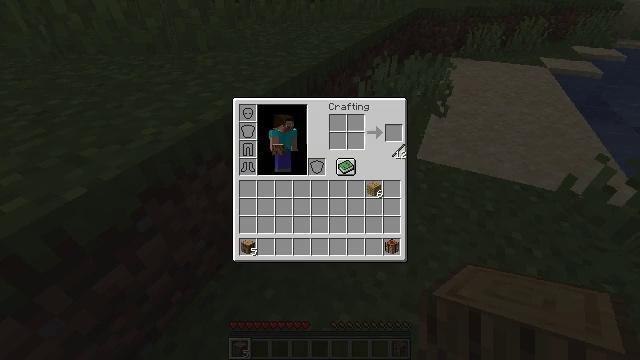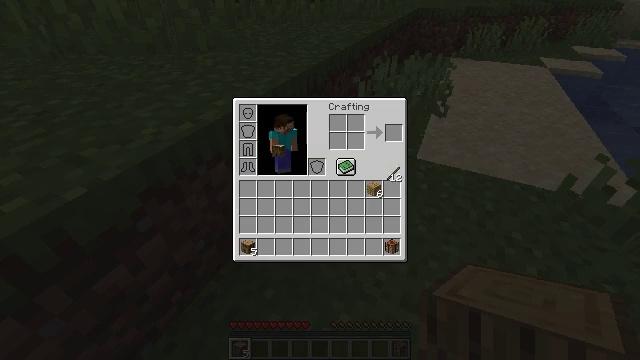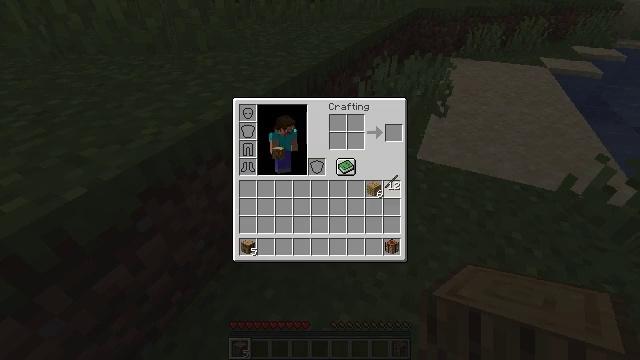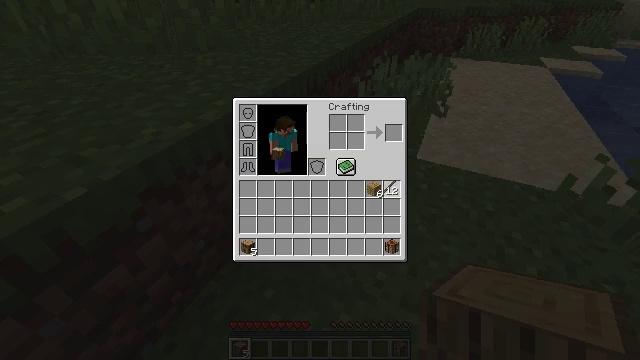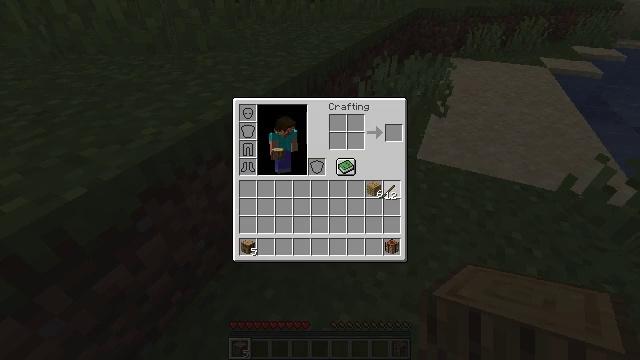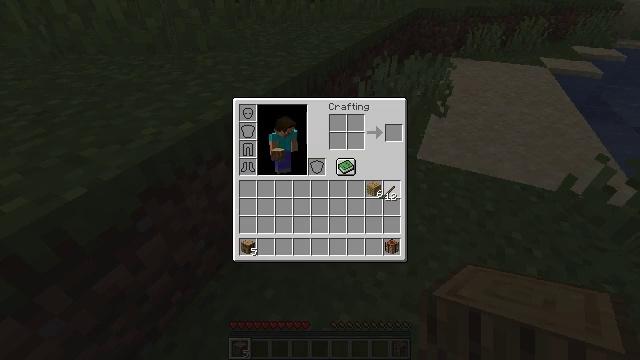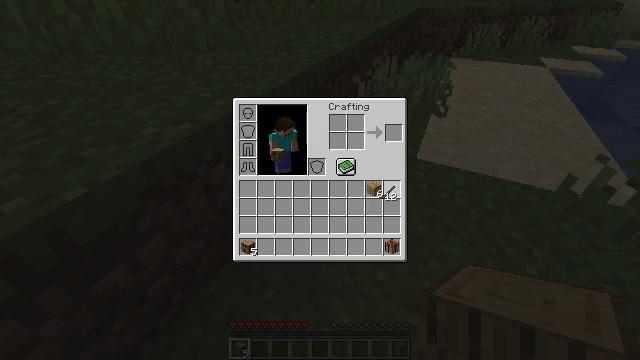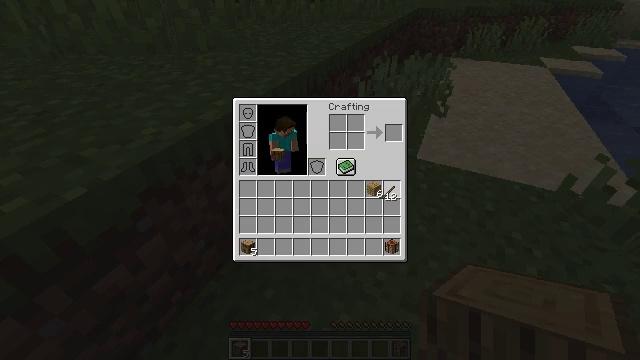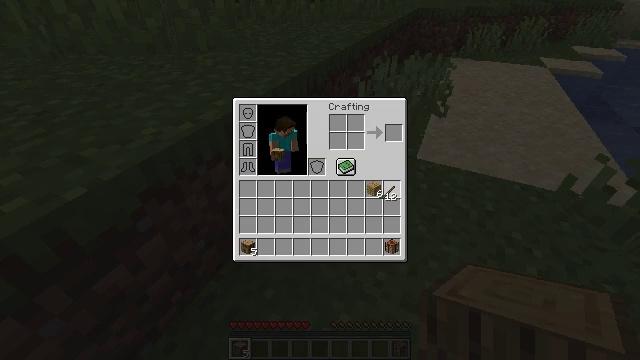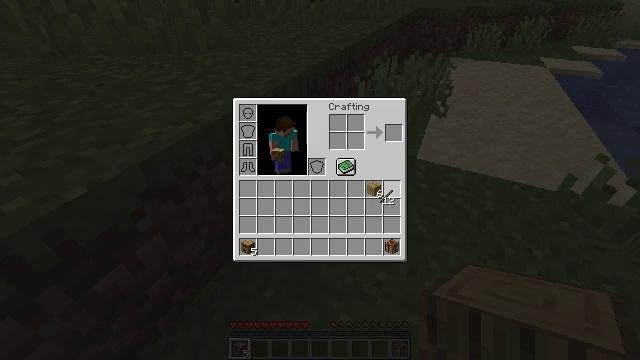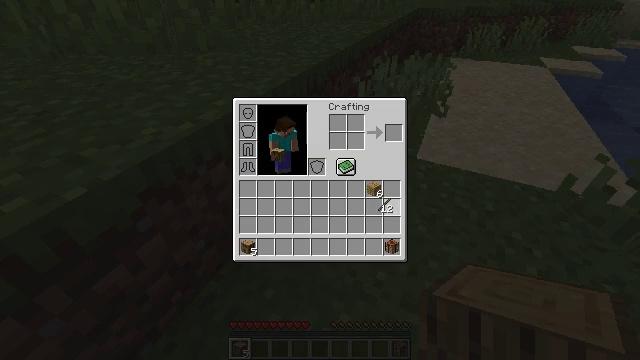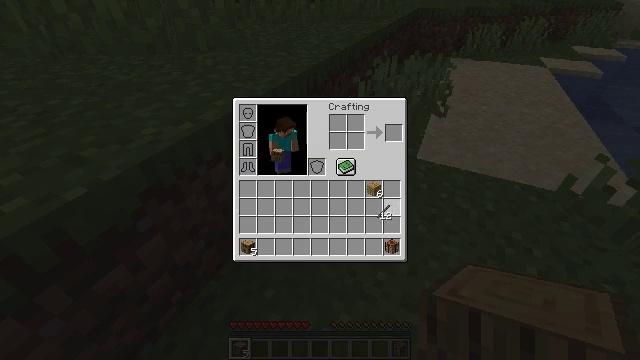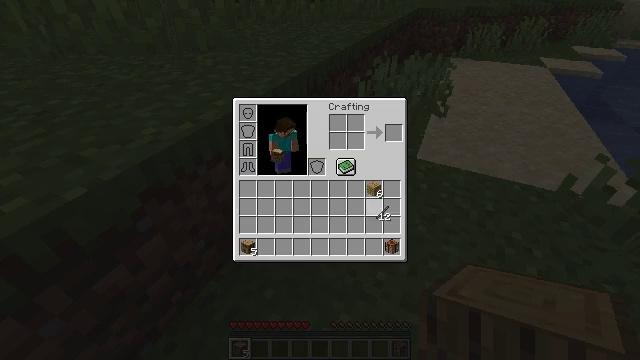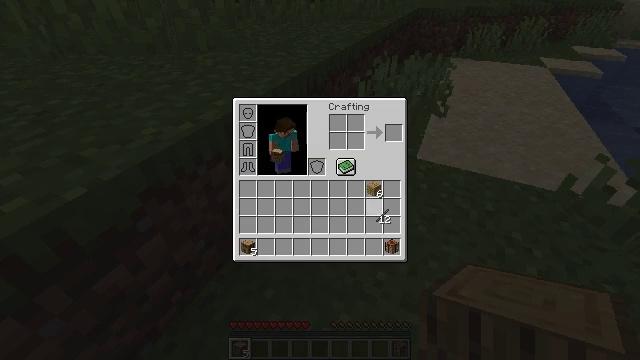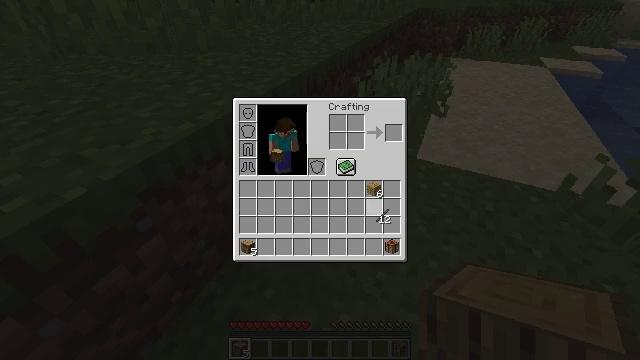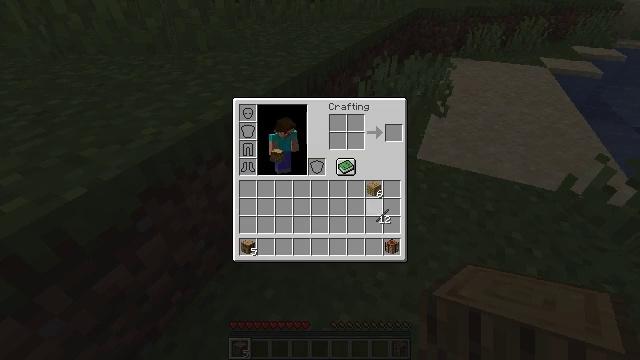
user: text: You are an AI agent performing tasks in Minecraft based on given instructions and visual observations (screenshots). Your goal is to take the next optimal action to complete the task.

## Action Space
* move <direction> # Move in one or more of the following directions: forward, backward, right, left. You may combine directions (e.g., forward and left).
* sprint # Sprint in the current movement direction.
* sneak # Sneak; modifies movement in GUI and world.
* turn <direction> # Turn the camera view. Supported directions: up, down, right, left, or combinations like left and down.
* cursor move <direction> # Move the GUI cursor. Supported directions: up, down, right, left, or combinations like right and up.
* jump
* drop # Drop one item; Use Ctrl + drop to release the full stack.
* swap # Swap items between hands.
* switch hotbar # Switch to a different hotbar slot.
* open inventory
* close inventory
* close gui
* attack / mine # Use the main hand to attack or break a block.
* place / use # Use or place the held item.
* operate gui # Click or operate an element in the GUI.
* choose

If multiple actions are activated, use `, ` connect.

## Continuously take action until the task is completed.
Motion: motion action
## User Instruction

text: Gather grass by holding the left mouse button.
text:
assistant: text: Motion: cursor move down, open gui
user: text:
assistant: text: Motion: cursor move down
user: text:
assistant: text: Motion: no_op
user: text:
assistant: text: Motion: no_op
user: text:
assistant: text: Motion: no_op
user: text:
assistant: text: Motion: no_op
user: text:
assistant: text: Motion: no_op
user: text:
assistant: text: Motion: no_op
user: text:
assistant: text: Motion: no_op
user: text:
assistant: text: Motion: cursor move down
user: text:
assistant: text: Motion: cursor move down
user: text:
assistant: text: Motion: no_op
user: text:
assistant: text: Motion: no_op
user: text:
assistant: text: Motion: no_op
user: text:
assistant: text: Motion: no_op
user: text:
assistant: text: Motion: operate gui
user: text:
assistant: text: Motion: operate gui
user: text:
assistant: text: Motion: operate gui
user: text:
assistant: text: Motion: no_op
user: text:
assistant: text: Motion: no_op
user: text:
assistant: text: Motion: no_op
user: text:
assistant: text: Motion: no_op
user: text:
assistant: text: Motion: close gui
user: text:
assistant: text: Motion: open inventory
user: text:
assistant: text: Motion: open inventory
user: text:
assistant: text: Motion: turn left and down
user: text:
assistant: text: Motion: turn left and down
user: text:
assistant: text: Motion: turn left and down
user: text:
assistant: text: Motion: turn left and down
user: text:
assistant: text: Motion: turn left and down